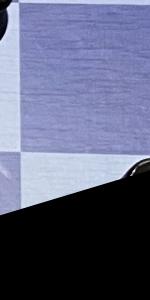
Label: Rook_Black